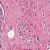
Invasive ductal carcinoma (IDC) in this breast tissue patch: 0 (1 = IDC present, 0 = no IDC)